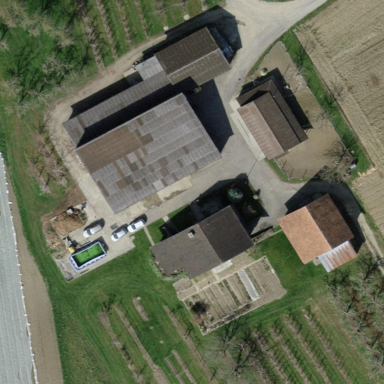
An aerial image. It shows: Farmyard area.